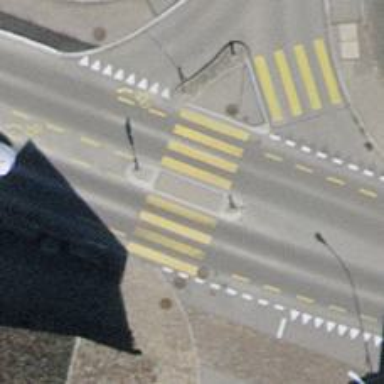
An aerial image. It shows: Marked road crossing with pedestrian island.